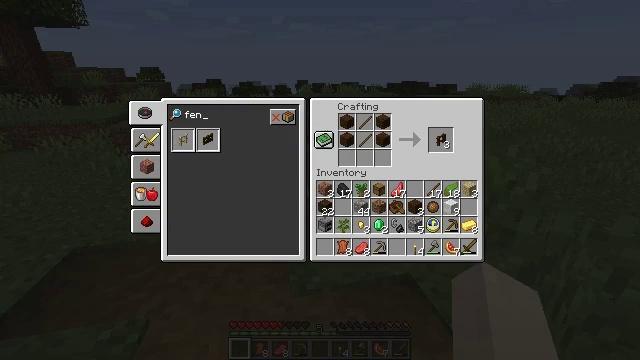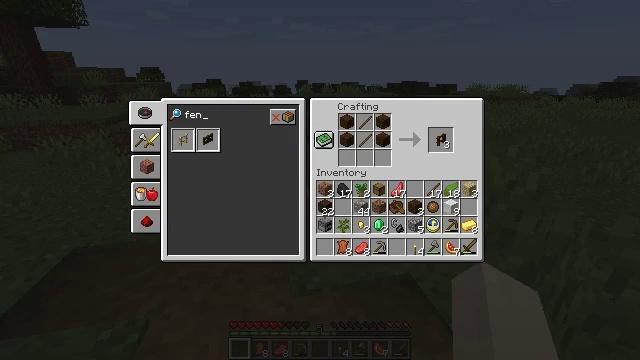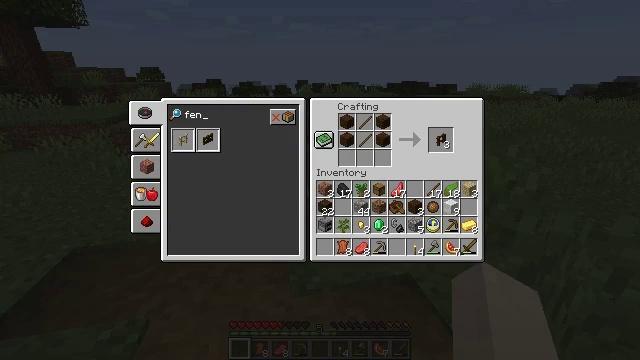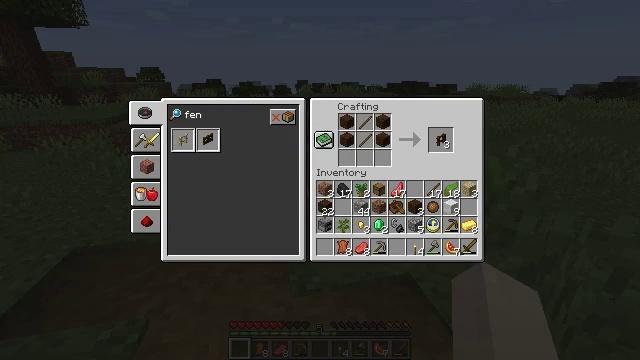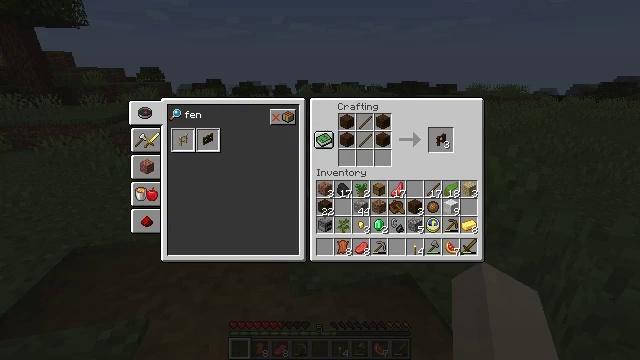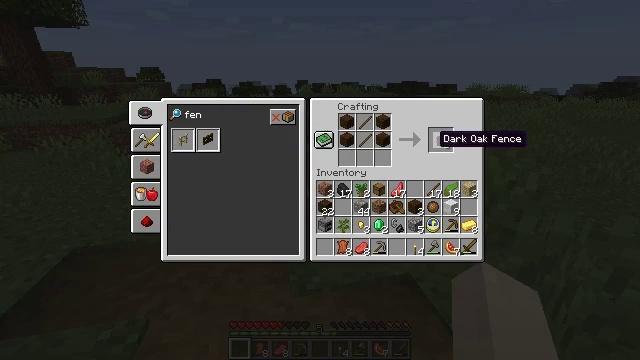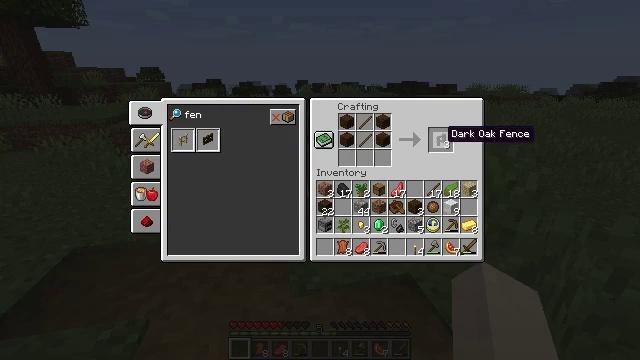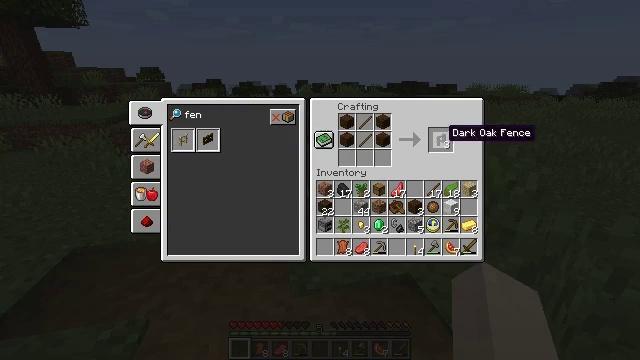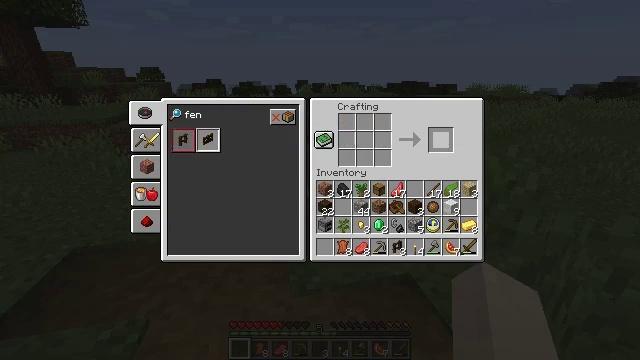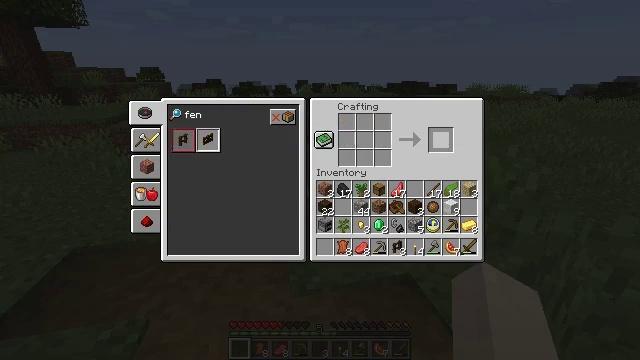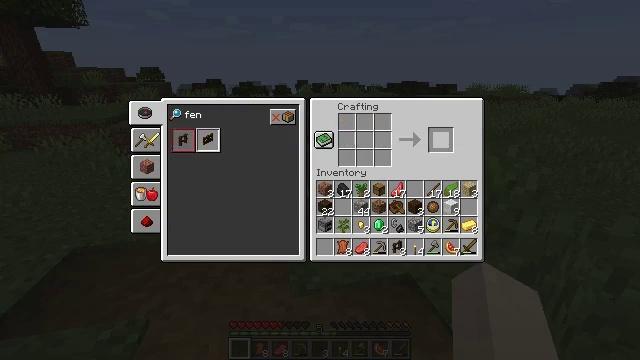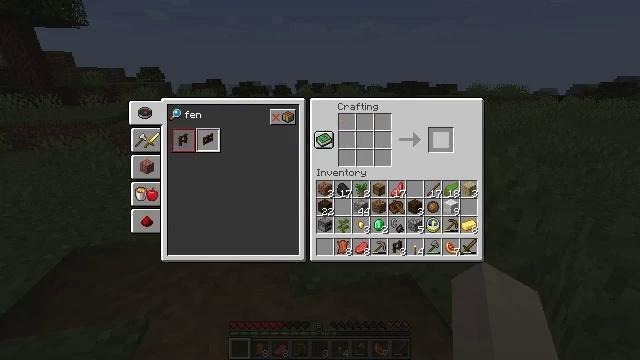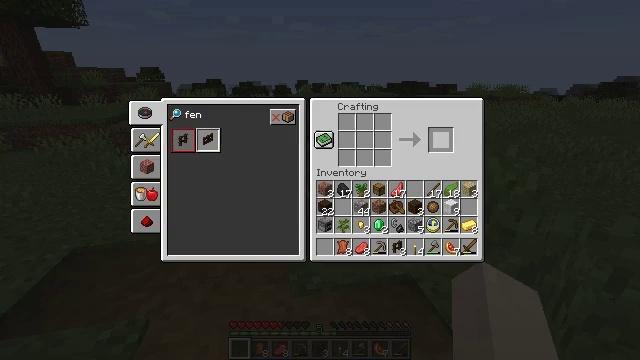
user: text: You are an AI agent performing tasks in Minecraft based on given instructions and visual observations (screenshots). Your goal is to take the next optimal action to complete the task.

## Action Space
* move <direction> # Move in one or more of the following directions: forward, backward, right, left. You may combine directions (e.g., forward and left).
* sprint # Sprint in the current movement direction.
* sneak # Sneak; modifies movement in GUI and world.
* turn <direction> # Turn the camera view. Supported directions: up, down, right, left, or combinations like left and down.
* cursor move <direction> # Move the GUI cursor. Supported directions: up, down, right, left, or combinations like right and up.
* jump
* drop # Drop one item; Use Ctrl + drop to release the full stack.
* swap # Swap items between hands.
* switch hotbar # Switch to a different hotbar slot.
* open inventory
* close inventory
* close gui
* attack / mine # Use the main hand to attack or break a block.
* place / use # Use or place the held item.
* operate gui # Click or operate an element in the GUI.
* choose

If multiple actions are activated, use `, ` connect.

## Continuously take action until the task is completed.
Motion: motion action
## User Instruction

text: Create a dark oak fence with dark oak materials.
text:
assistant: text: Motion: sneak
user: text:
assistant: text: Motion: sneak
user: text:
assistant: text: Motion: sneak
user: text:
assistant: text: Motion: sneak
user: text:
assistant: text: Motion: sneak
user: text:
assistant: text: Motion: sneak, turn right
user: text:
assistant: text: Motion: sneak
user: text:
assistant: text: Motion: sneak, attack / mine
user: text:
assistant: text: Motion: sneak, attack / mine
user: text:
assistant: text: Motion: sneak, attack / mine
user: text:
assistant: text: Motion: sneak
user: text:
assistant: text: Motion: sneak
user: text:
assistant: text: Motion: sneak